Interaction volume radius: 5 \u00c5
Interaction volume height: 10 \u00c5
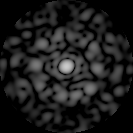
Disorder parameter: 0.8468